Aerial crown-view tile of a tropical tree (Barro Colorado Island, Panama), acquired 20250915:
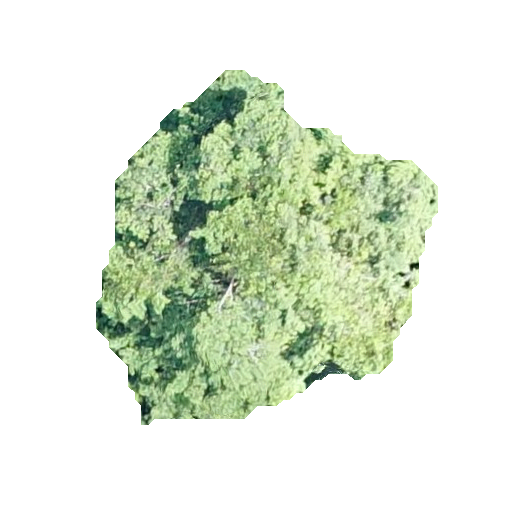
Species: Tabernaemontana arborea
GBIF accepted scientific name: Tabernaemontana arborea
Crown area: 118.993 m²